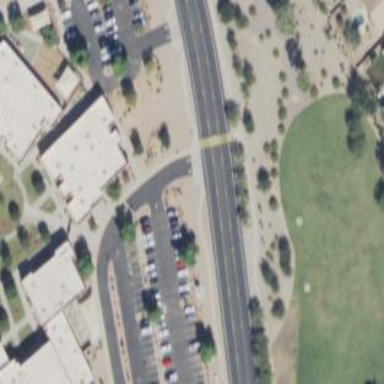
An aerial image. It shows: Paved parking area.